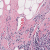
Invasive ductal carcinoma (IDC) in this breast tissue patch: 1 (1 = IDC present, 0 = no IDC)